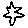
Label: star